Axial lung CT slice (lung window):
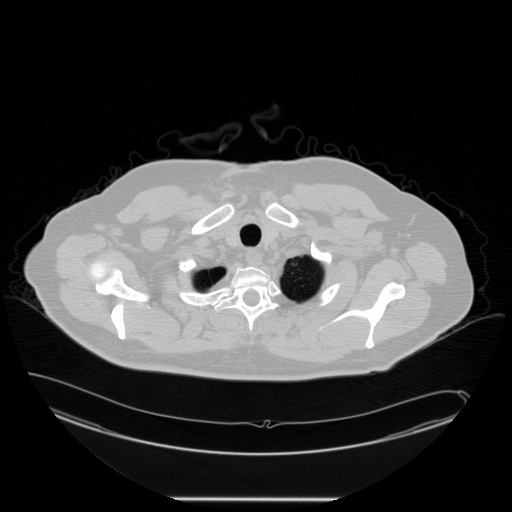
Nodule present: no